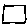
Label: square